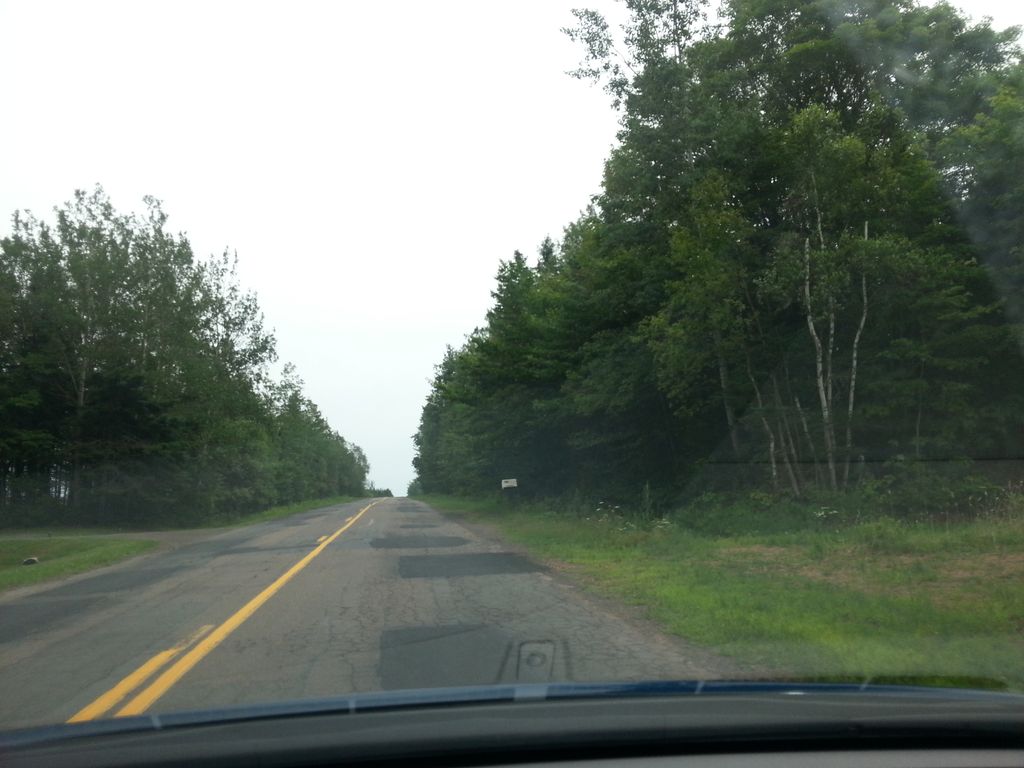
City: charlottetown